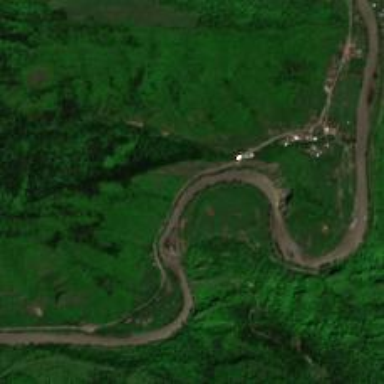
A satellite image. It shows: Beautiful view of river.